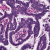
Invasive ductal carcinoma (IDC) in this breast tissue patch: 0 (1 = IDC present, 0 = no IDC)